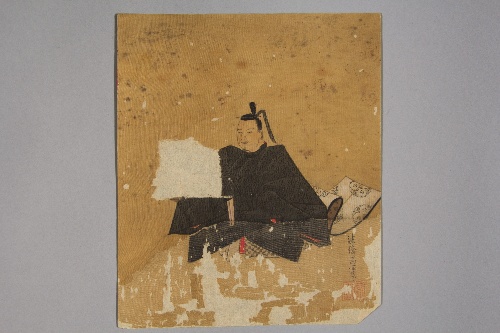
Artist: Kano Shōun
Artist bio: 1637–1702
Date: 17th century
Object type: Painting
Classification: Paintings
Medium: Unmounted shikisi leaf; ink and color on silk
Culture: Japan
Period: Edo period (1615–1868)
Dimensions: 7 1/4 × 6 1/2 in. (18.4 × 16.5 cm)
Department: Asian Art
Credit line: Gift of Estate of Samuel Isham, 1914
Accession year: 1914
Repository: Metropolitan Museum of Art, New York, NY
Tags: Men|Poets